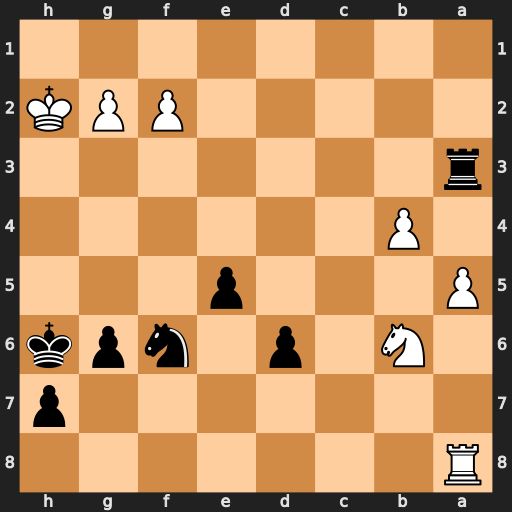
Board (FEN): R7/7p/1N1p1npk/P3p3/1P6/r7/5PPK/8
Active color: b
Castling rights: -
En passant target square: -
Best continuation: Ng4+ Kg1 Ra1#